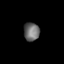
Tissue: lung
Cell type: Epithelial cells
Senescence score: 0.2276
Nuclear area (px): 280
Mean DAPI intensity: 107.232